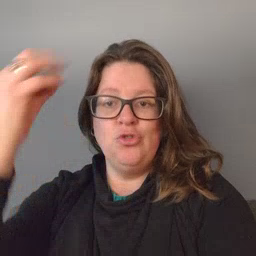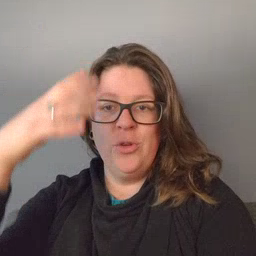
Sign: shower